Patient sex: M
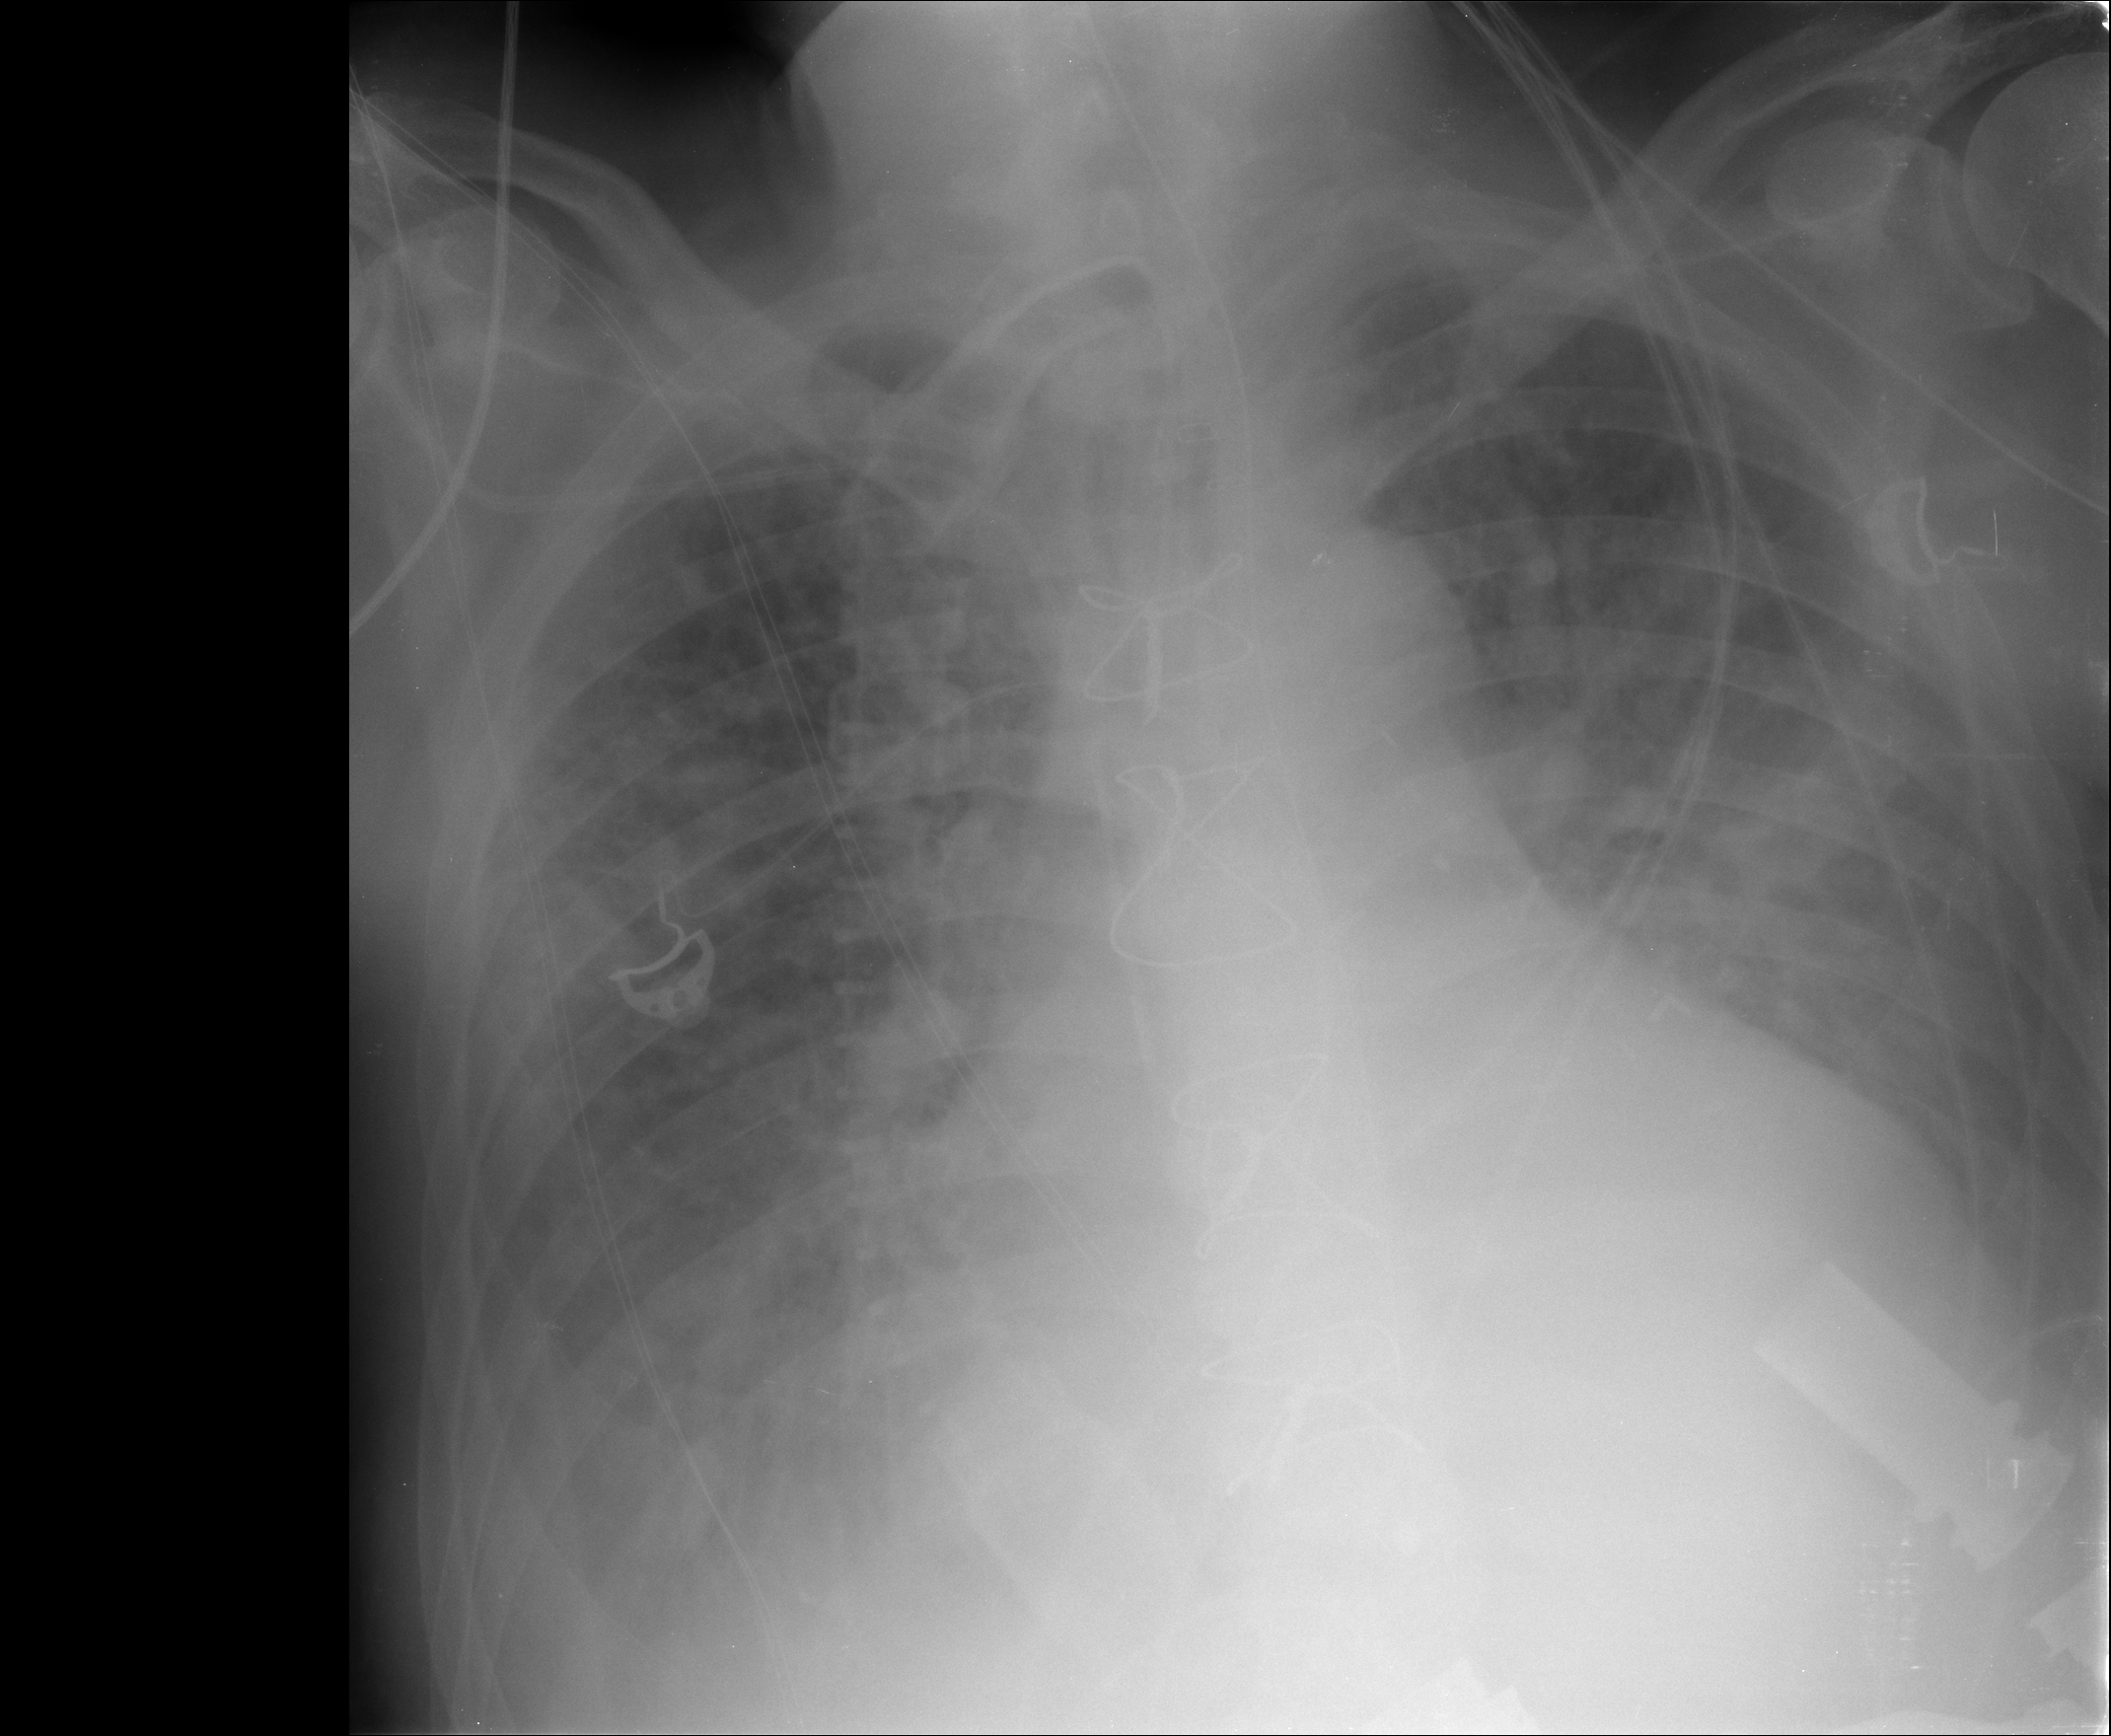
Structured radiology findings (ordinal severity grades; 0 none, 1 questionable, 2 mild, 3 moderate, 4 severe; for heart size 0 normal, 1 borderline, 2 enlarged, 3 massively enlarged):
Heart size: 2
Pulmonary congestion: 3
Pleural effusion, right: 3
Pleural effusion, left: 2
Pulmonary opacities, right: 3
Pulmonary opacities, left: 3
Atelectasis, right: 3
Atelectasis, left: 3